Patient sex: M
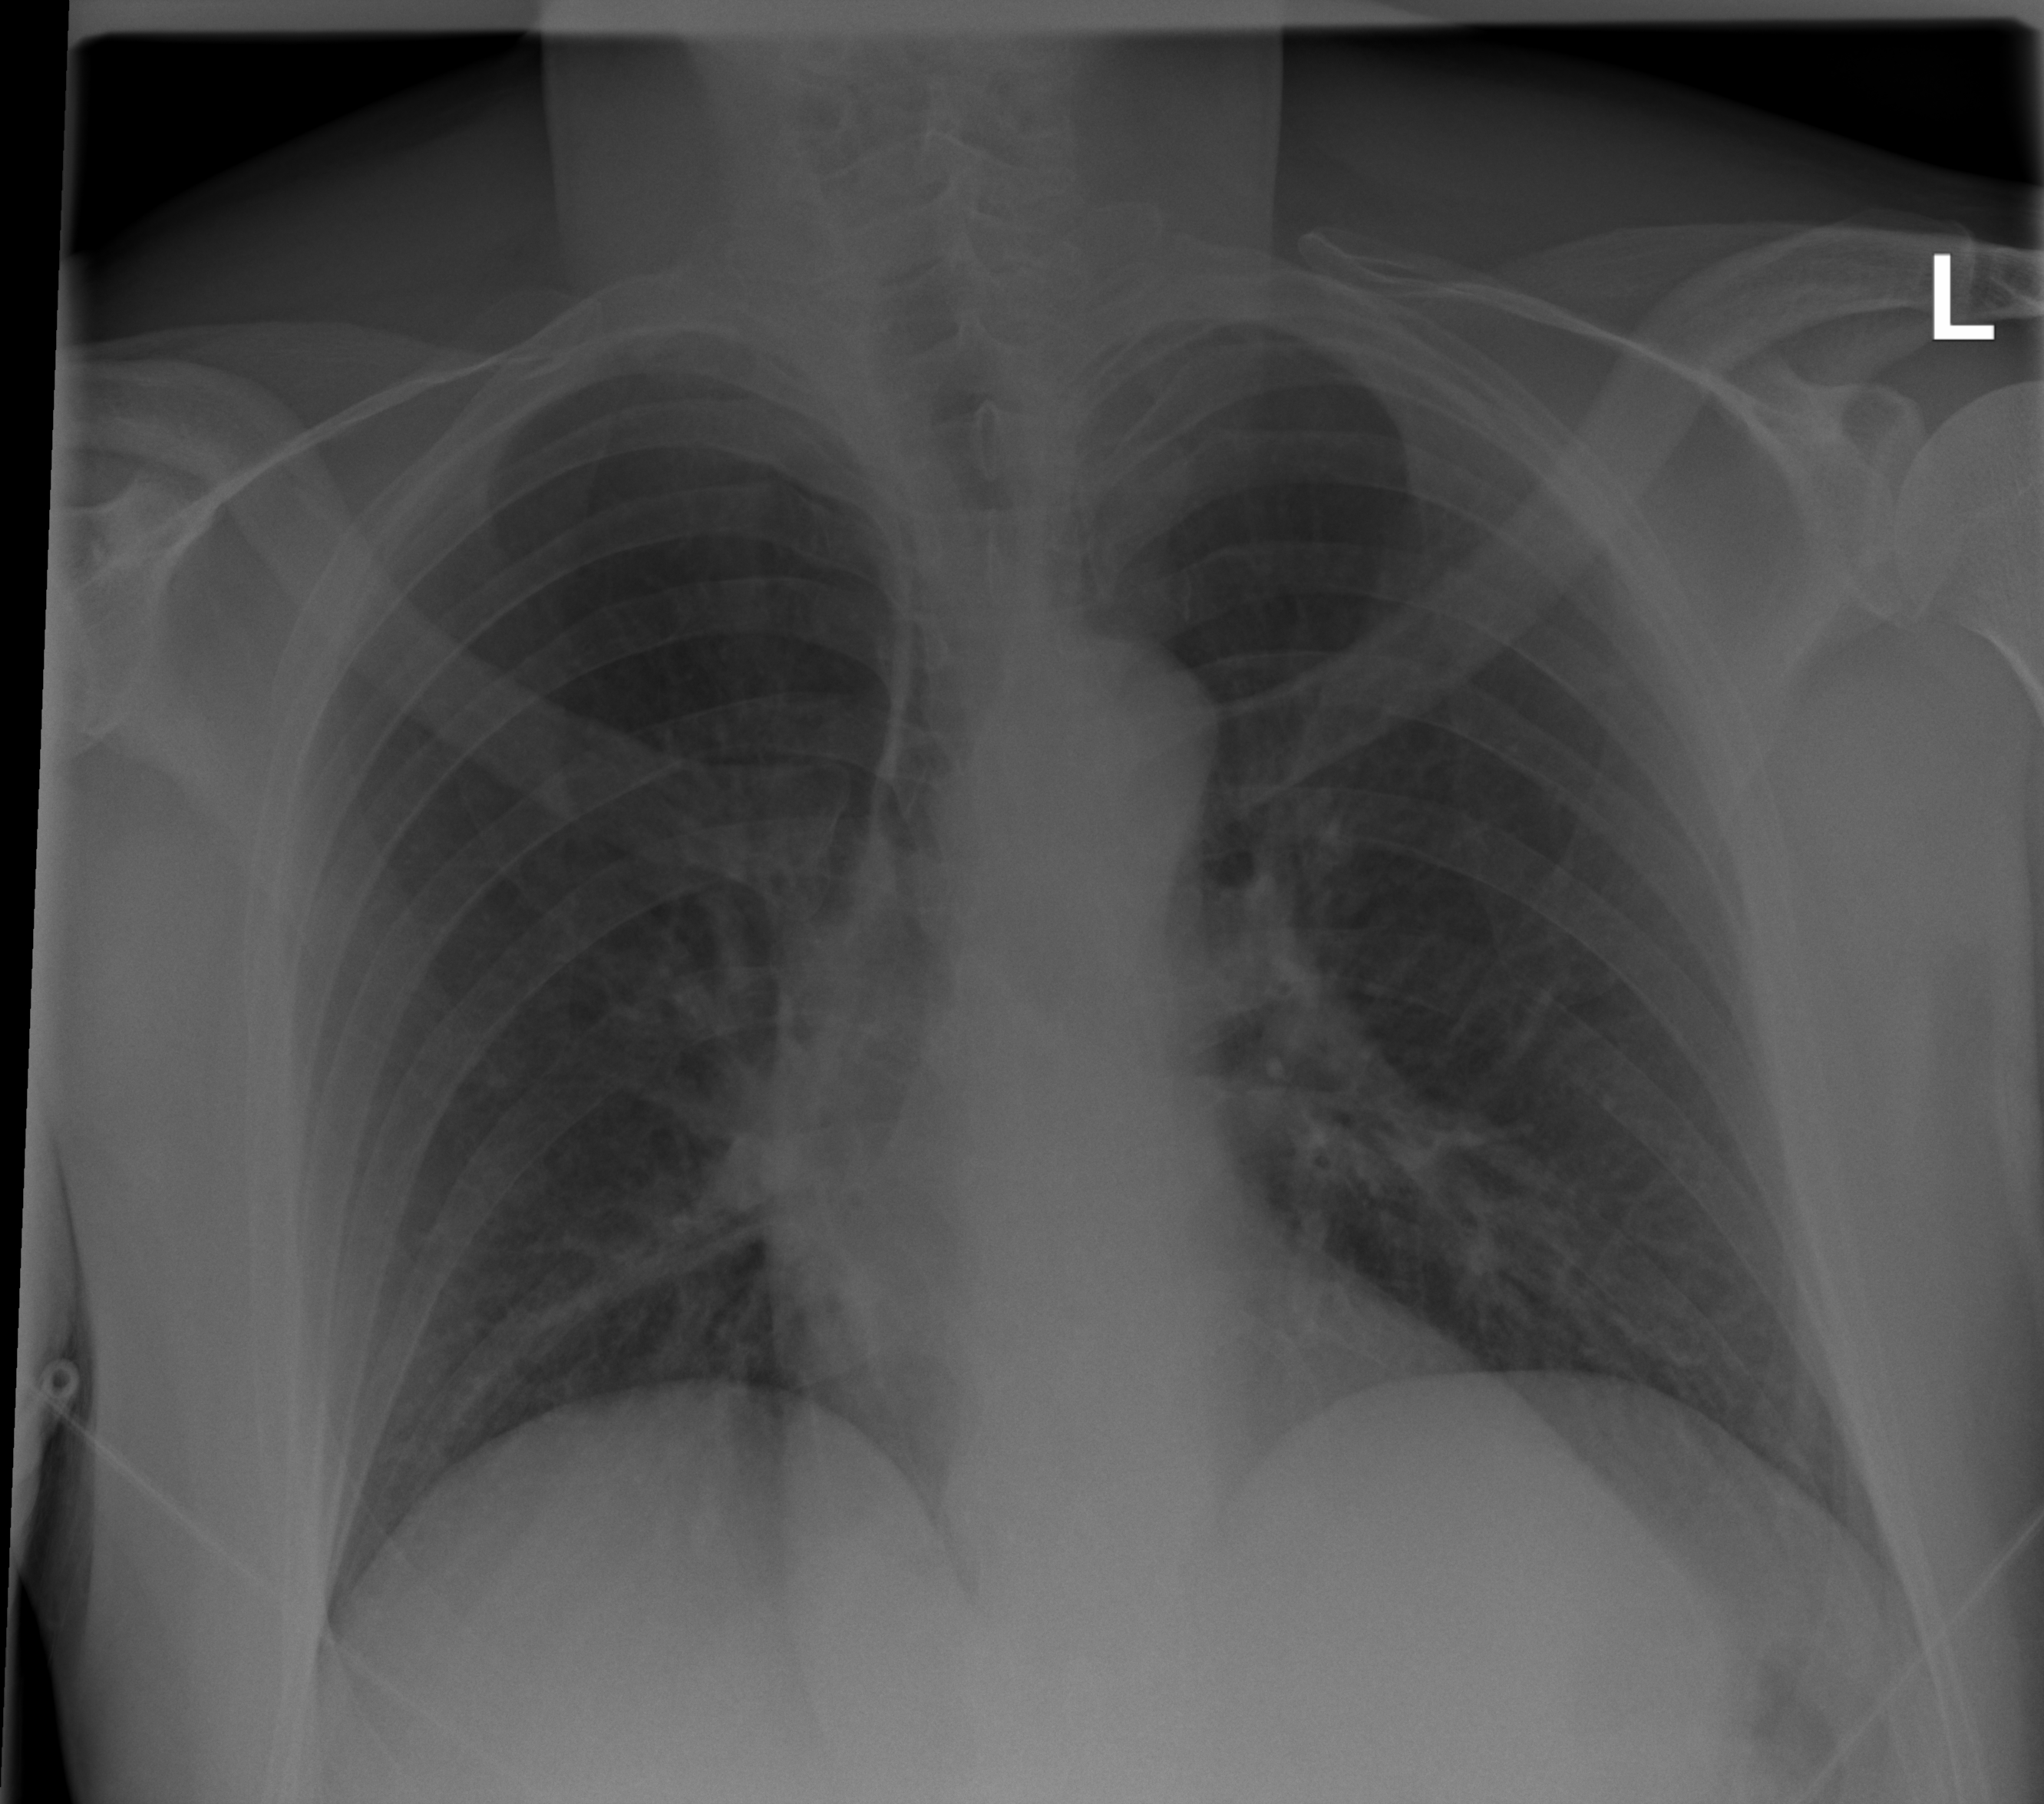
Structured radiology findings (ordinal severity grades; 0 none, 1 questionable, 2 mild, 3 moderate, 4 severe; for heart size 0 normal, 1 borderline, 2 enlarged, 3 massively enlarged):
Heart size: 0
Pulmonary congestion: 0
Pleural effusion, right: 0
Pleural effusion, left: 0
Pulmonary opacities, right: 1
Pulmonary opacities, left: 0
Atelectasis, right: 0
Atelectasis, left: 0